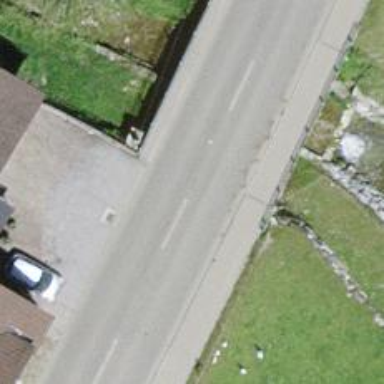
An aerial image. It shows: Secondary road with asphalt surface passing over bridge.